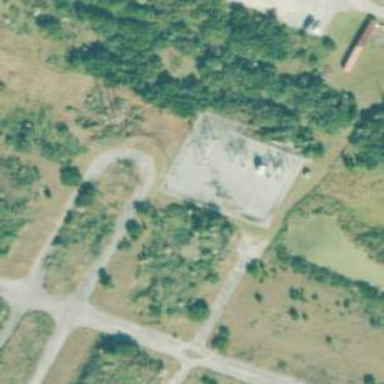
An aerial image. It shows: Industrial substation surrounded by fence.